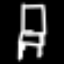
Label: chair